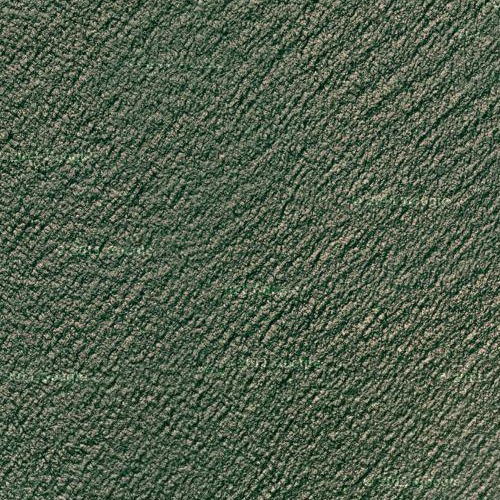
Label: sydney